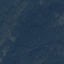
Land use / land cover class: Forest